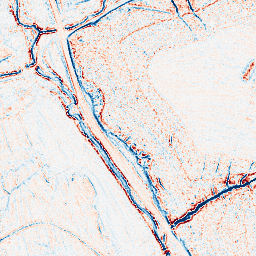
Category: edge_preserving
Decomposition family: anisotropic_diffusion
Decomposition parameters: iterations: 10
kappa: 100
gamma: 0.05
Upsampling method: cubic_mitchell
Upsampling parameters: scale: 2
Upsampling scale: 2